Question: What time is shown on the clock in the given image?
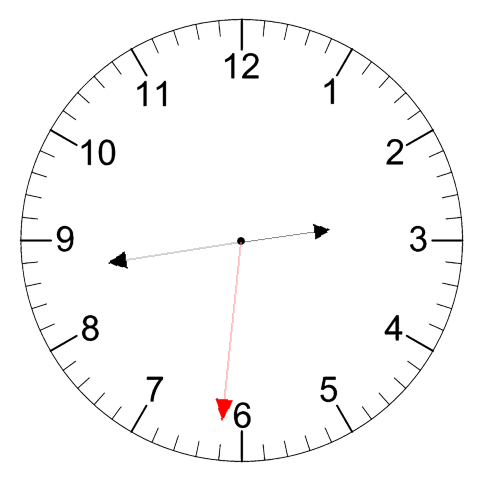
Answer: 02:43:31